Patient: sex F, age 56
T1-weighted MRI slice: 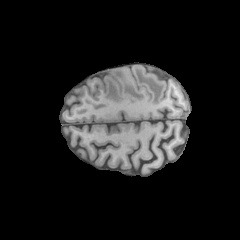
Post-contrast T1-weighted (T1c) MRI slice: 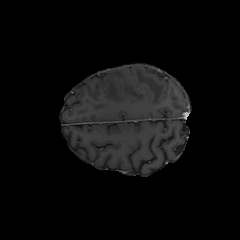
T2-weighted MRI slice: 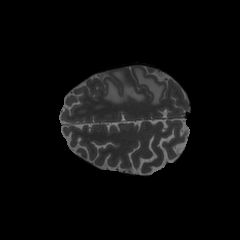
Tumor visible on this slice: yes
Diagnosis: Glioblastoma, IDH-wildtype
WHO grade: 4